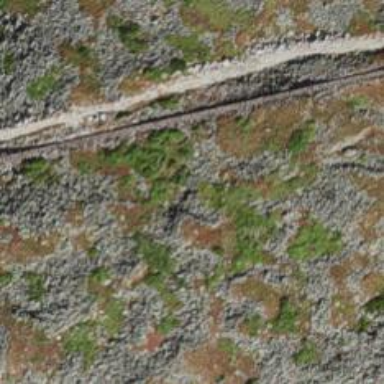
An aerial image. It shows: Landscape covered with heath.